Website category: university
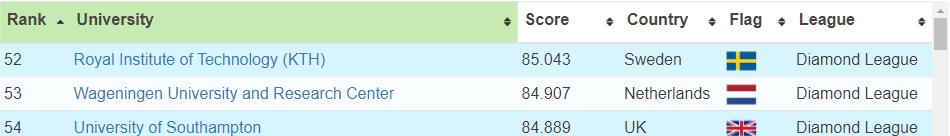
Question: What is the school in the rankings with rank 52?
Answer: Royal Institute of Technology (KTH)

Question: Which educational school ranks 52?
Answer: Royal Institute of Technology (KTH)

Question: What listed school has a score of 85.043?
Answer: Royal Institute of Technology (KTH)

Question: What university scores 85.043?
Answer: Royal Institute of Technology (KTH)

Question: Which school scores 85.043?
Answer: Royal Institute of Technology (KTH)

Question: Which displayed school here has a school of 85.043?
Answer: Royal Institute of Technology (KTH)

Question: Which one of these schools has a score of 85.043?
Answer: Royal Institute of Technology (KTH)

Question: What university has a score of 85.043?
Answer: Royal Institute of Technology (KTH)

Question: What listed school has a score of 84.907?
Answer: Wageningen University and Research Center

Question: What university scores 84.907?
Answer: Wageningen University and Research Center

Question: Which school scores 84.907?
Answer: Wageningen University and Research Center

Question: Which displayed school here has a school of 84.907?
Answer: Wageningen University and Research Center

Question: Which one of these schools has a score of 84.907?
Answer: Wageningen University and Research Center

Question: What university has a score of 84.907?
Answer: Wageningen University and Research Center

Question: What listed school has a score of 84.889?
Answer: University of Southampton

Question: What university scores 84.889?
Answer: University of Southampton

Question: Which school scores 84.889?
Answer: University of Southampton

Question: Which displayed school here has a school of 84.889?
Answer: University of Southampton

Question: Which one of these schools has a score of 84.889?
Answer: University of Southampton

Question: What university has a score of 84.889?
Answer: University of Southampton

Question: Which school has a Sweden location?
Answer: Royal Institute of Technology (KTH)

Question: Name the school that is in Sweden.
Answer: Royal Institute of Technology (KTH)

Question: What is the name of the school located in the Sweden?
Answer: Royal Institute of Technology (KTH)

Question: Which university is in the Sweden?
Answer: Royal Institute of Technology (KTH)

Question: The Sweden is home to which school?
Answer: Royal Institute of Technology (KTH)

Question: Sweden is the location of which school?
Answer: Royal Institute of Technology (KTH)

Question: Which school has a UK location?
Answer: University of Southampton

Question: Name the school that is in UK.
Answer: University of Southampton

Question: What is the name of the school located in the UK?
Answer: University of Southampton

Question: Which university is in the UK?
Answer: University of Southampton

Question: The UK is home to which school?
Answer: University of Southampton

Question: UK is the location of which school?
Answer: University of Southampton

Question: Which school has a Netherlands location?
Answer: Wageningen University and Research Center

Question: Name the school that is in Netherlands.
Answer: Wageningen University and Research Center

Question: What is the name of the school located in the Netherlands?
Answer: Wageningen University and Research Center

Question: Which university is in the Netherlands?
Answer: Wageningen University and Research Center

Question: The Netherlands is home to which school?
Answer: Wageningen University and Research Center

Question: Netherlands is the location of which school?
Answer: Wageningen University and Research Center